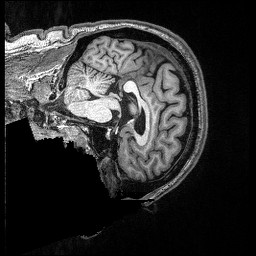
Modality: T1w
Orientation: sagittal
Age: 48
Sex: male
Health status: ill
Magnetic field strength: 3 T
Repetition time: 2.53 s
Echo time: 0.00331 s